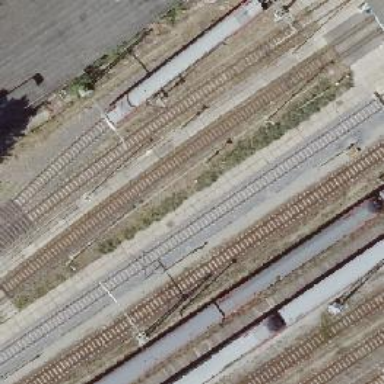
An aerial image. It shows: Railway signal.